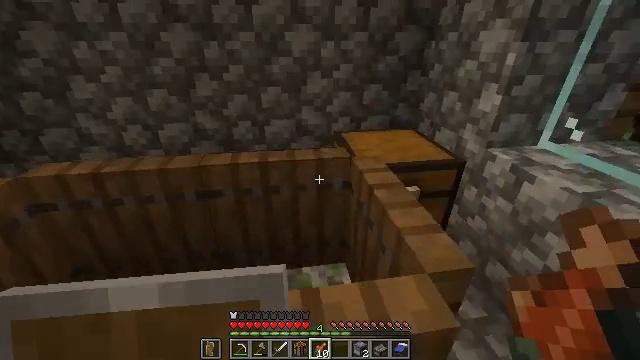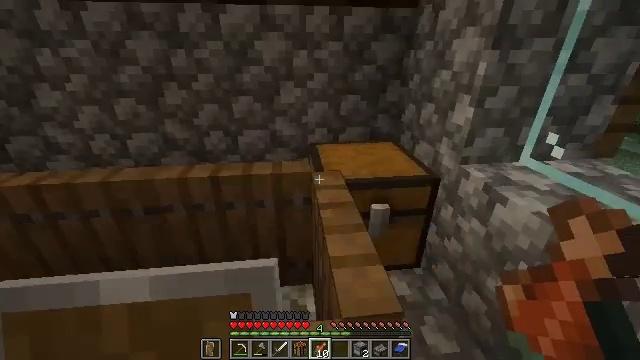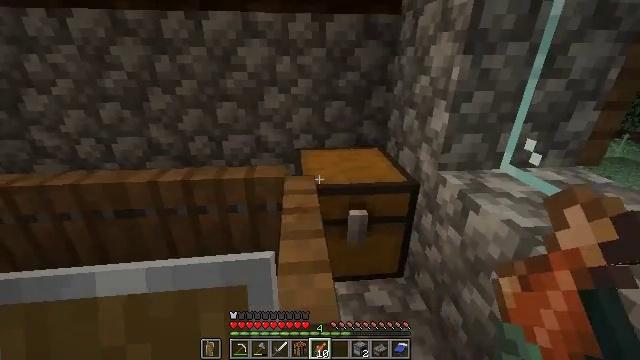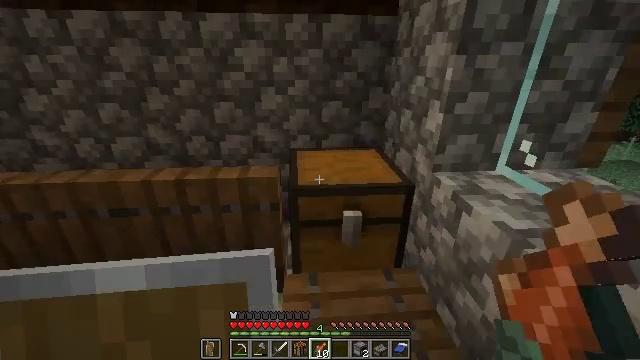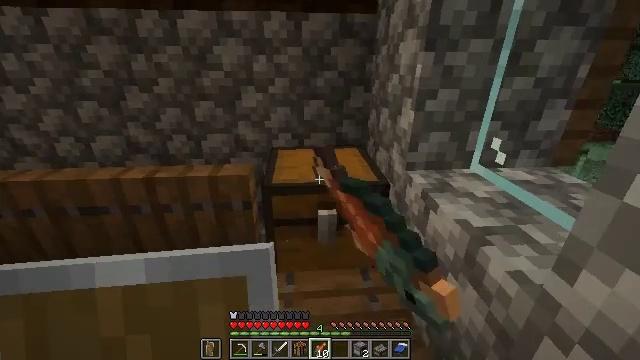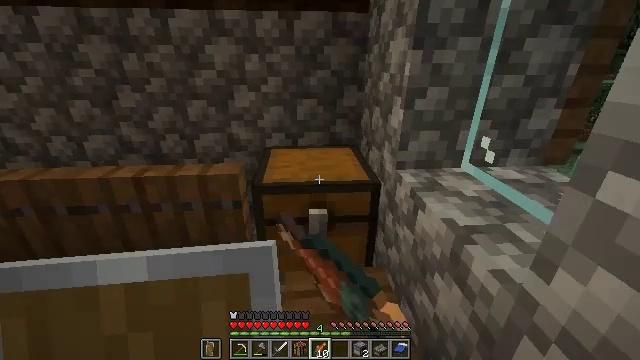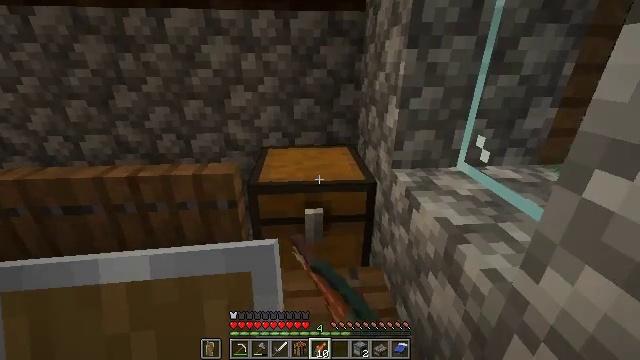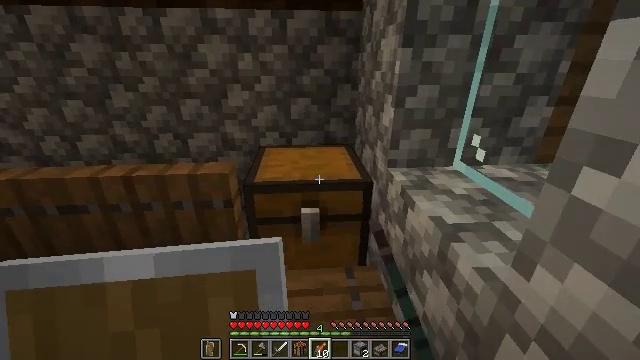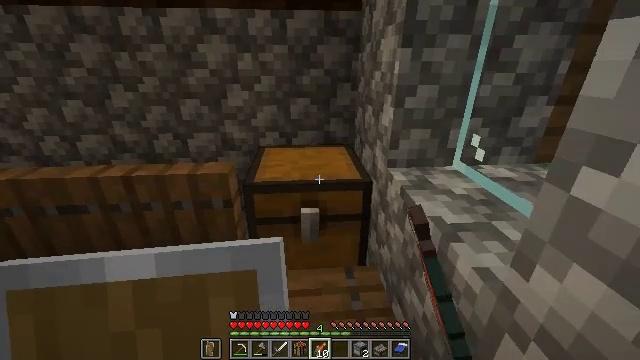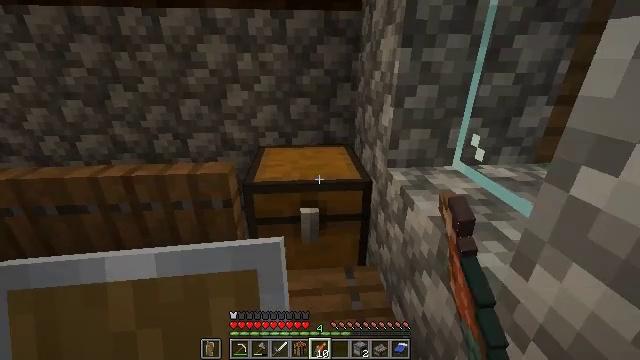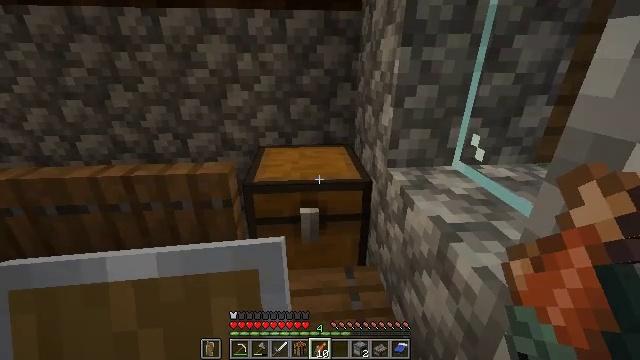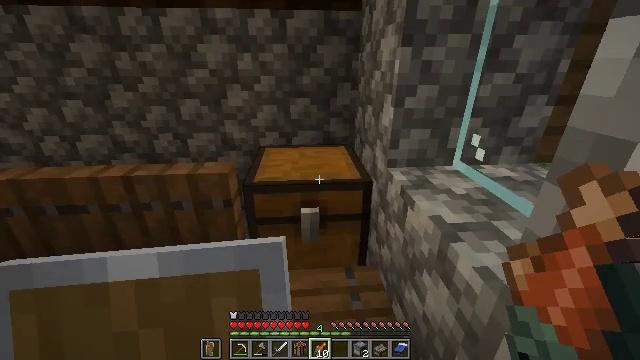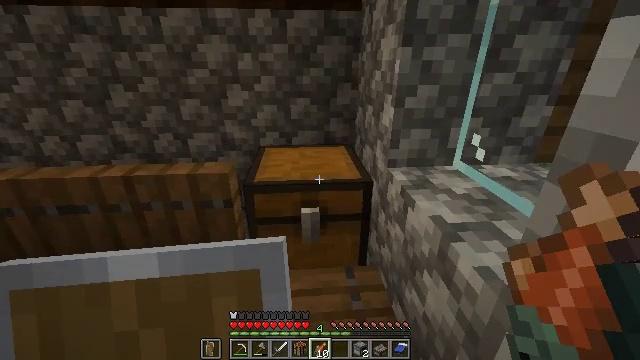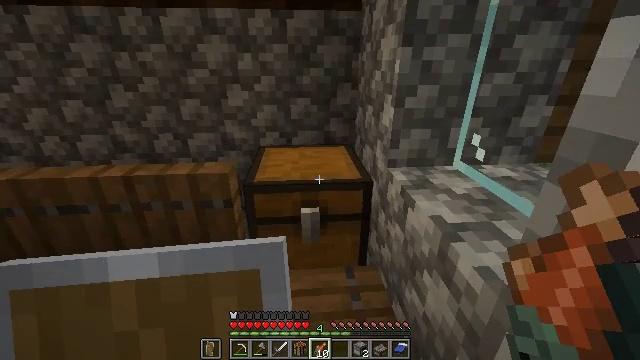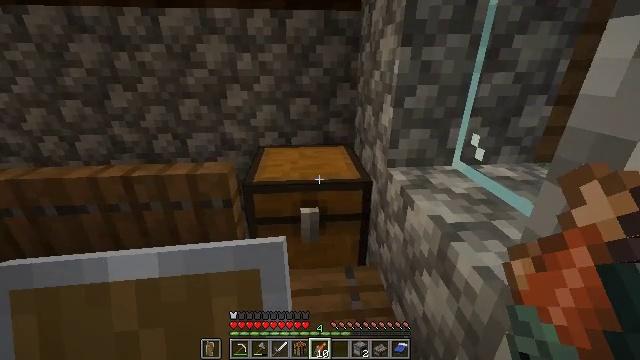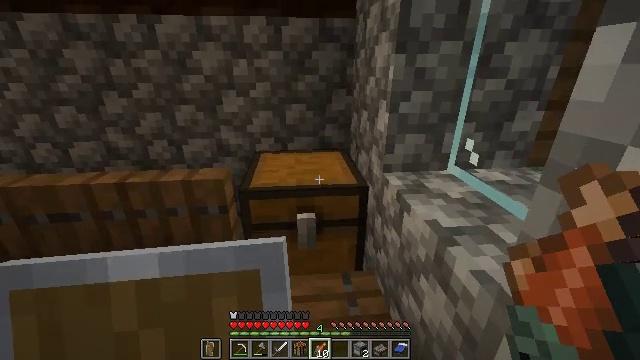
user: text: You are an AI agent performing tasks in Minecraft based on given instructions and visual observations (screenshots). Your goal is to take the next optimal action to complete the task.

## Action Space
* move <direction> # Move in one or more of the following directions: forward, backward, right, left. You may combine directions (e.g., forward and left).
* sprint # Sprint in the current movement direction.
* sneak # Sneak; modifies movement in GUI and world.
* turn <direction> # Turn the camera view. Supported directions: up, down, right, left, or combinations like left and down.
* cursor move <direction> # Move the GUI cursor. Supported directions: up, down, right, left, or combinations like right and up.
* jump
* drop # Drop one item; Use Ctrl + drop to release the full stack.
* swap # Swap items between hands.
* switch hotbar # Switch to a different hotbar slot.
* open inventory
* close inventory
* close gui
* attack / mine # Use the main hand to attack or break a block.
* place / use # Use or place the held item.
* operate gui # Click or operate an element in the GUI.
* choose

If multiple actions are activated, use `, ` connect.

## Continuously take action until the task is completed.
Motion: motion action
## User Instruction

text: Mine the campfire to collect it.
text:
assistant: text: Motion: move forward and move right, turn left and up
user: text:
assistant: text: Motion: move forward and move right, turn left and up
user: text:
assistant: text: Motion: move forward and move right, use / place
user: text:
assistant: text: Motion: use / place
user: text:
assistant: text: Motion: use / place
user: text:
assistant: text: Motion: no_op
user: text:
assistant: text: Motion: no_op
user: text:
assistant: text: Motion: no_op
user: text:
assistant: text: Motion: no_op
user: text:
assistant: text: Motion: no_op
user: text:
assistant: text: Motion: no_op
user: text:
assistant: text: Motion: no_op
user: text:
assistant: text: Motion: no_op
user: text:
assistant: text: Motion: no_op
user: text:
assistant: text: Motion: turn up
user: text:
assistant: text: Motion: no_op
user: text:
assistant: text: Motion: no_op
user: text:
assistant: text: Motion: no_op
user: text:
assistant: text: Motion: no_op
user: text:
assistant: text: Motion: use / place
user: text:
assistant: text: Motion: use / place
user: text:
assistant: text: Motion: no_op
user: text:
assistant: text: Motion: no_op
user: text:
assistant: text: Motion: no_op
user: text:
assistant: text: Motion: no_op
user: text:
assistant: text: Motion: no_op
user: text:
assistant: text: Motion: no_op
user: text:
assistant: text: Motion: no_op
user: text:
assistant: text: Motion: no_op
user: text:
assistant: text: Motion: no_op